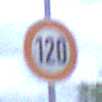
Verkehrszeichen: Geschwindigkeit120
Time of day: SunriseSunset
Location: Outdoor (Urban)
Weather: PartlyCloudy
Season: NotSpecified
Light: Natural